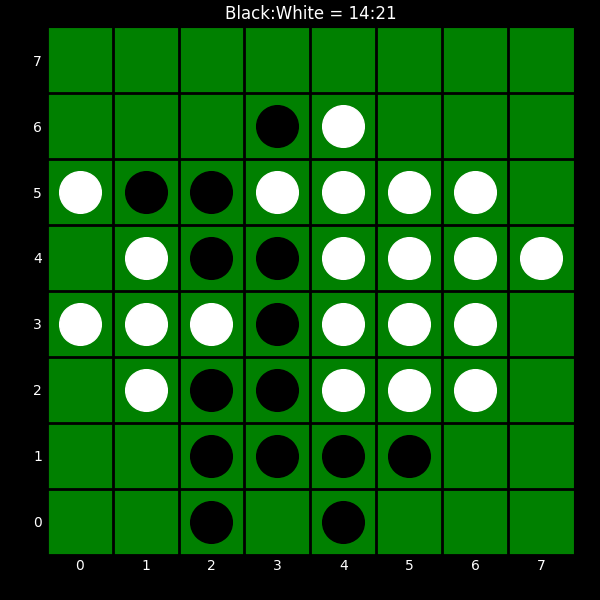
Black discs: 14
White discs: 21